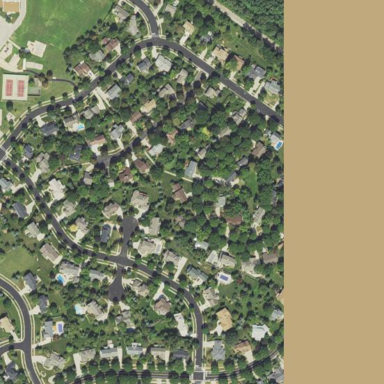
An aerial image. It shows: Residential area within neighborhood.